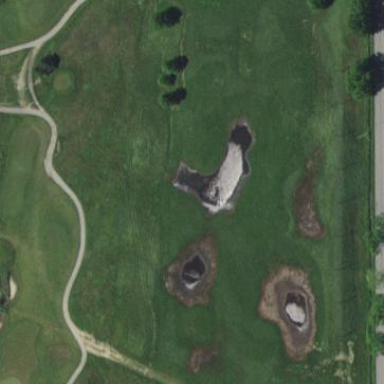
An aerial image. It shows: Golf rough area.